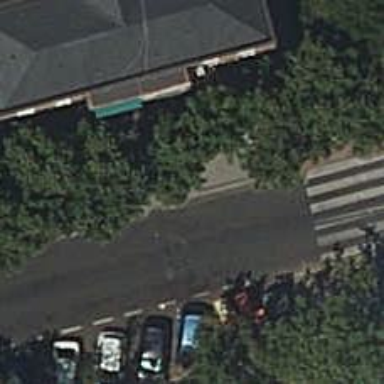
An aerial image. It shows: Bus stop with platform for public transport.